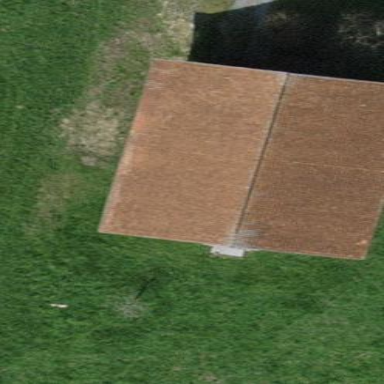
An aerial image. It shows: Barn.